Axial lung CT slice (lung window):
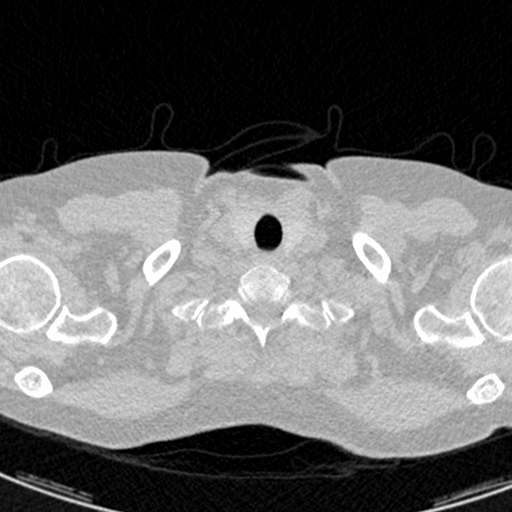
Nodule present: no